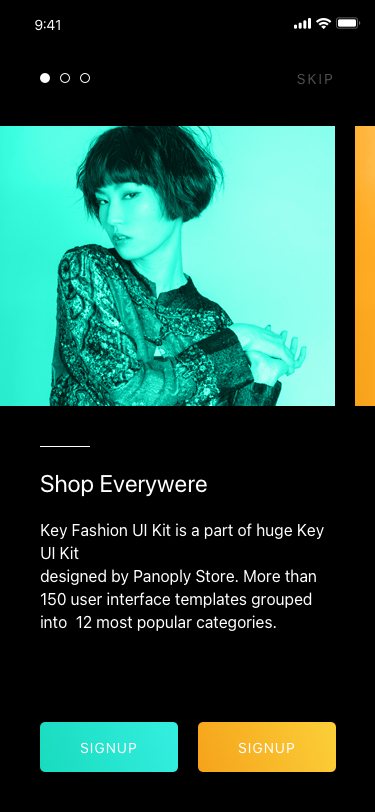
Text in this UI design:
Shop Everywere
Key Fashion UI Kit is a part of huge Key UI Kit
designed by Panoply Store. More than 150 user interface templates grouped into  12 most popular categories.
SKIP